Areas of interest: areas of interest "Educational"
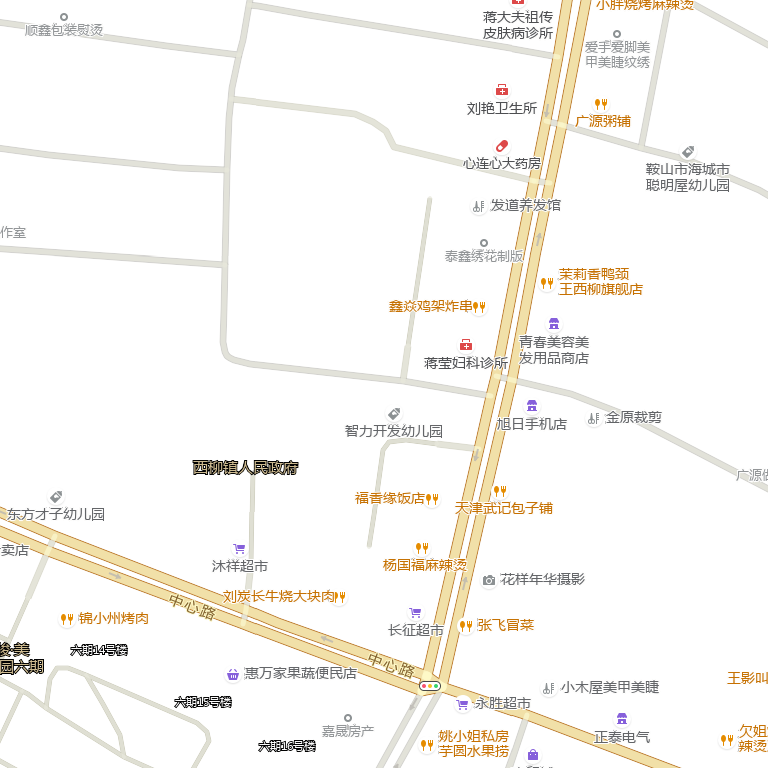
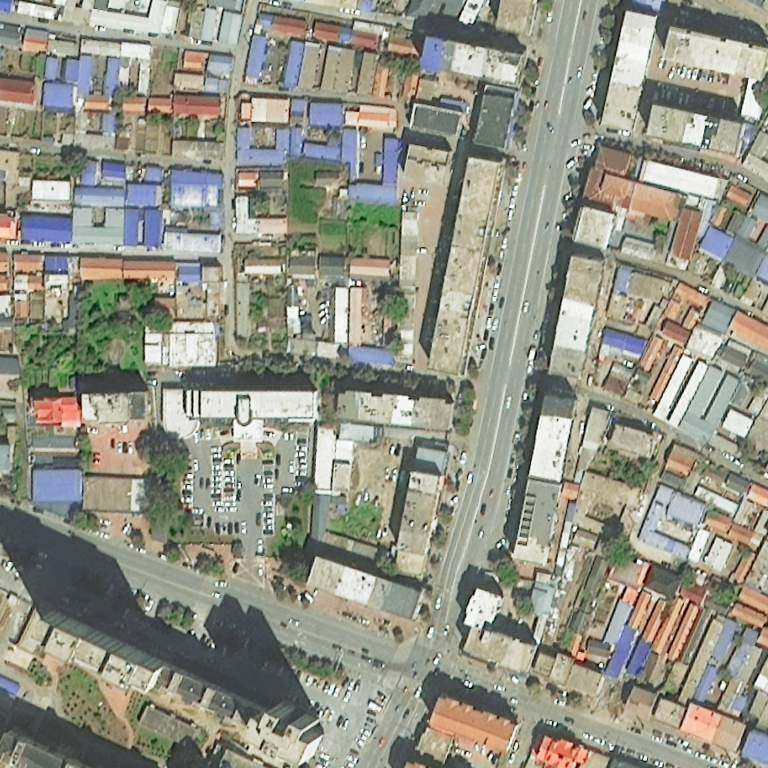